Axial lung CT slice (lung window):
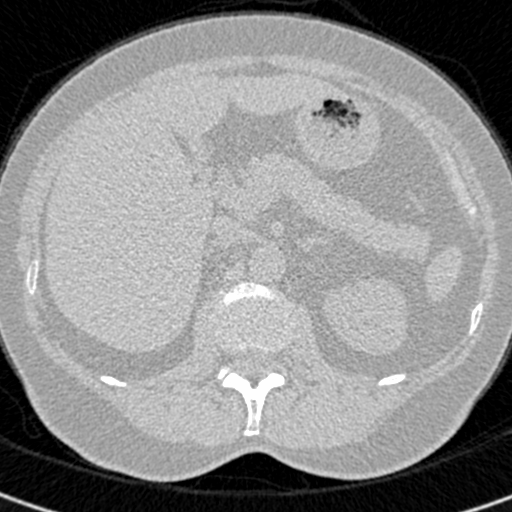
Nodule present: no